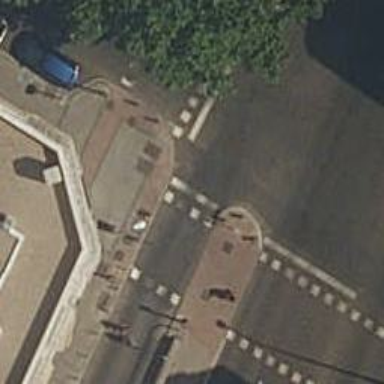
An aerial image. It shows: Kerb serving as barrier.